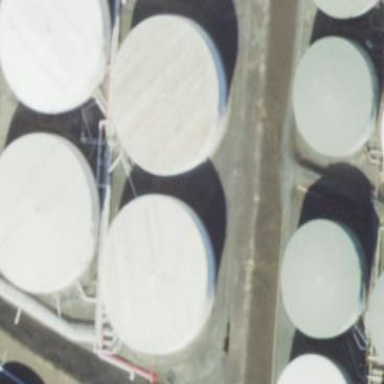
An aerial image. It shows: Building with storage tank.